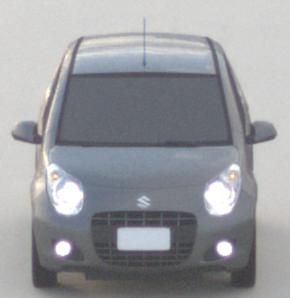
Make: Suzuki
Model: Alto 1.0
Detailed model: Alto (V)
Model produced from: 2011/02
Model produced until: 2011/03
Doors: 5
Color: gray
Road condition: dry road
Daytime: sunrise or sunset
Contrast: low contrast